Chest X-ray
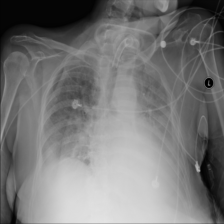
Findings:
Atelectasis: negative
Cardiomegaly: negative
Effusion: negative
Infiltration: negative
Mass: negative
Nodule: negative
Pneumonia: negative
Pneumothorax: negative
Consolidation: negative
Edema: negative
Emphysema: negative
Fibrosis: negative
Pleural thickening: negative
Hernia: negative